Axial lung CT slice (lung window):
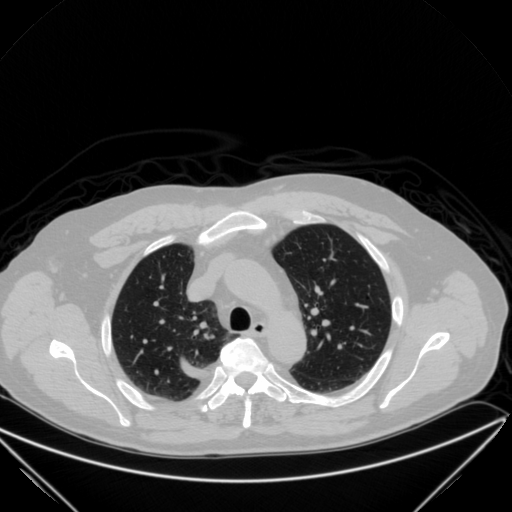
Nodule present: yes
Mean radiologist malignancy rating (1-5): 3